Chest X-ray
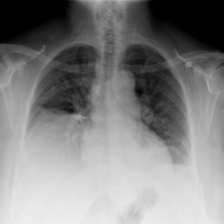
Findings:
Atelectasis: negative
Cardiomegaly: negative
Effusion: negative
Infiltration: positive
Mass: negative
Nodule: negative
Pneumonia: negative
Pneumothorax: negative
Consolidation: negative
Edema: negative
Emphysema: negative
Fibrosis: negative
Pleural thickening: negative
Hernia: negative